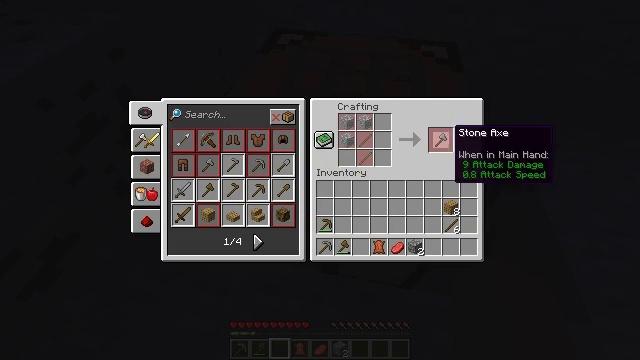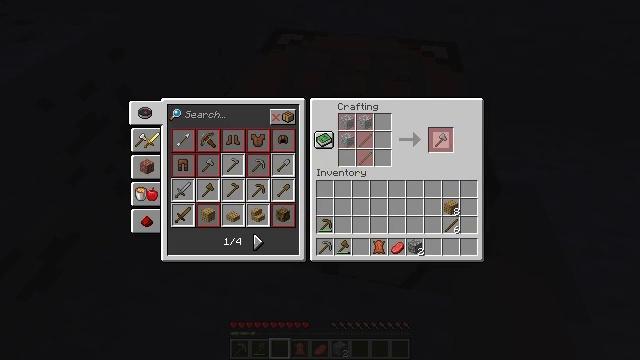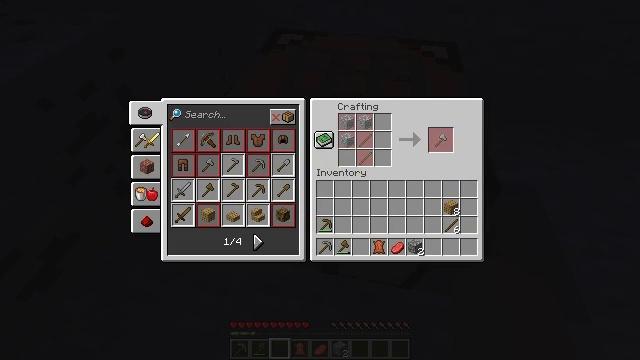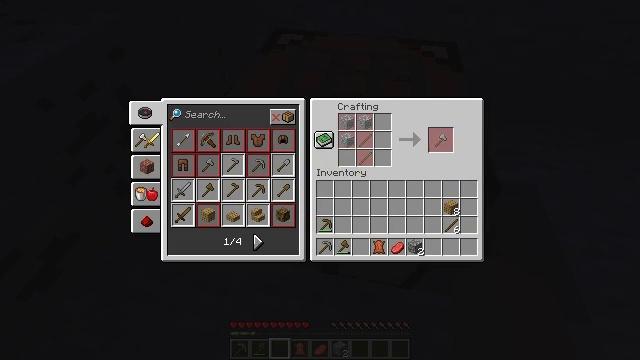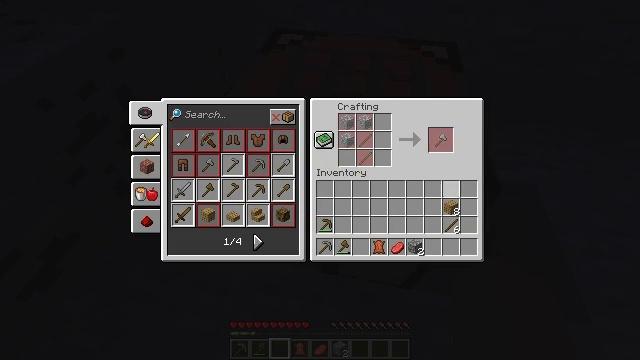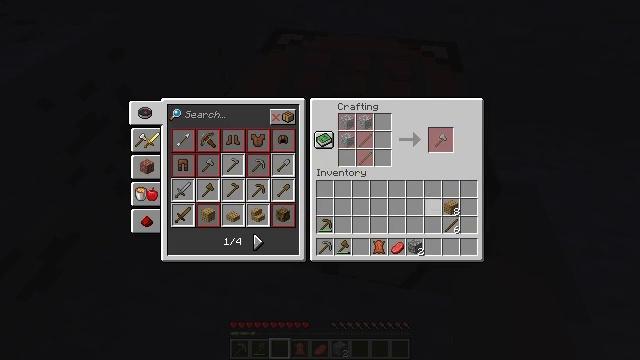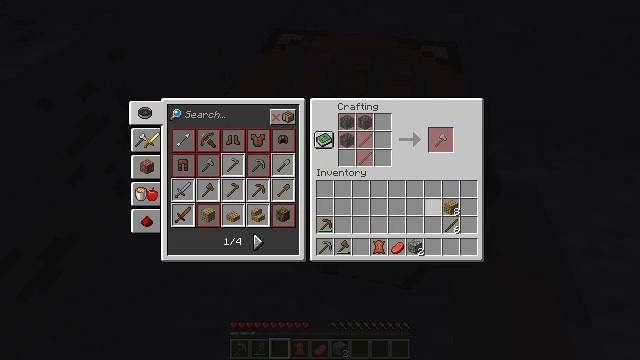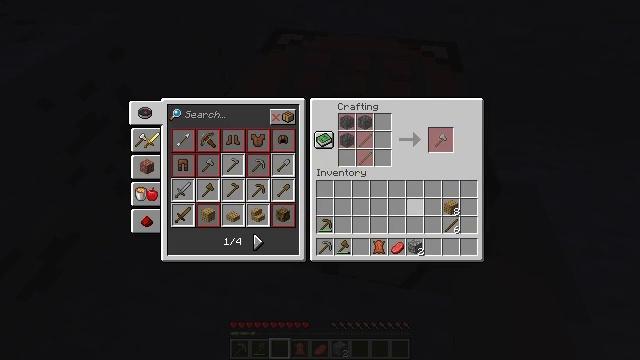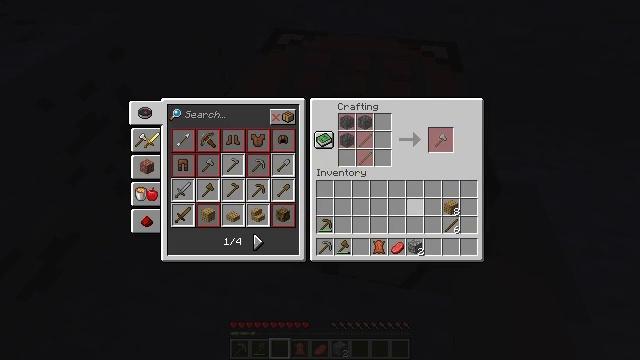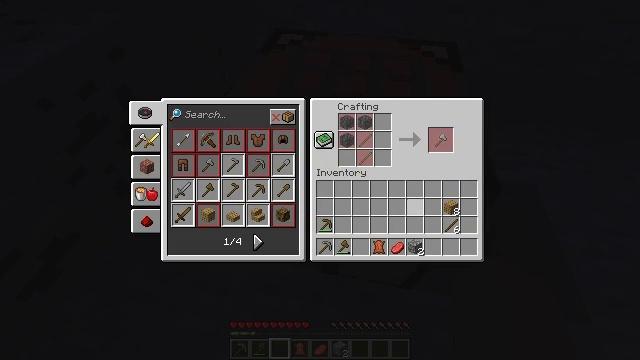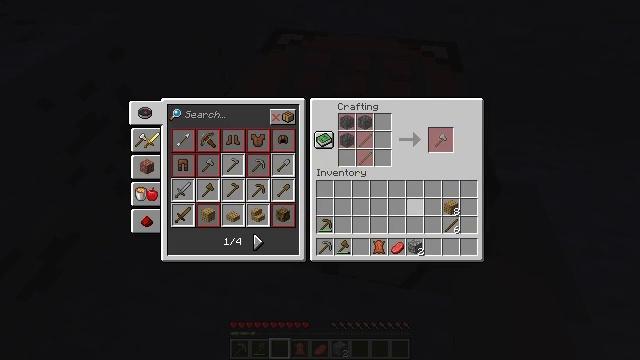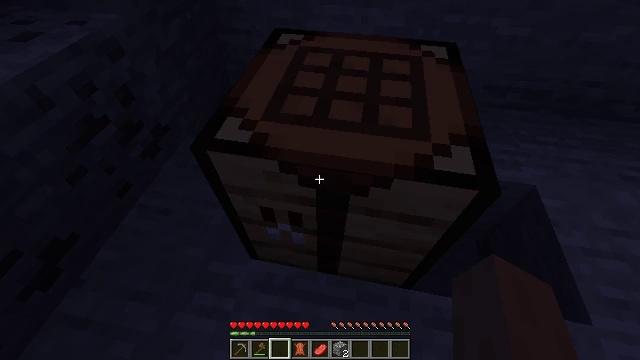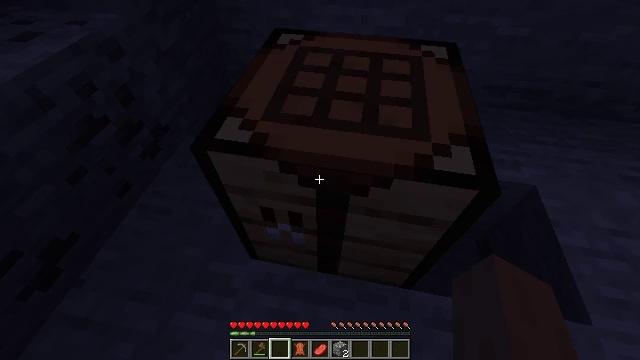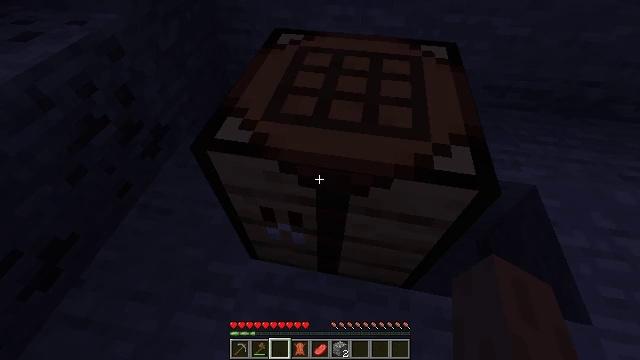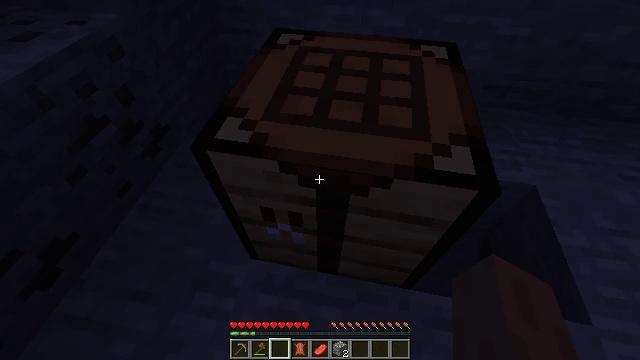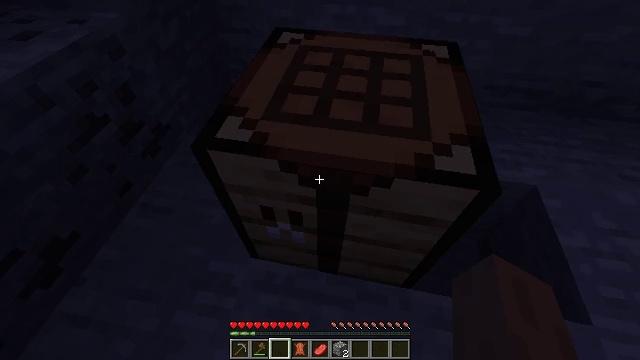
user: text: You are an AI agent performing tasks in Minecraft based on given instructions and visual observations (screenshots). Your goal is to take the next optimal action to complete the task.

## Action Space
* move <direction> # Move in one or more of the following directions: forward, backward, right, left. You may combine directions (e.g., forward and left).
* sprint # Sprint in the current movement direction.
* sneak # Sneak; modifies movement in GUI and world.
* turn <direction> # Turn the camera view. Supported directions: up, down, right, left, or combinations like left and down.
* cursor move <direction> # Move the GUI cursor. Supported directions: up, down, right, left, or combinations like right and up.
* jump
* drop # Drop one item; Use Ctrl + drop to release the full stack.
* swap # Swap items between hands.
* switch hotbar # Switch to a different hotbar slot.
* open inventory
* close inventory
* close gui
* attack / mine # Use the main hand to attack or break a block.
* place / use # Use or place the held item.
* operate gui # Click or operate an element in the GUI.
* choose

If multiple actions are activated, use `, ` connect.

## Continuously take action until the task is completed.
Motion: motion action
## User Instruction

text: Get the crafting table into the inventory.
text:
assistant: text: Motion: no_op
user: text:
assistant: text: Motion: cursor move down
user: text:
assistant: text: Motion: cursor move down
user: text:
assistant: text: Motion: cursor move down
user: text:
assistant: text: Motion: cursor move left and down
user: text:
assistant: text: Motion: cursor move left
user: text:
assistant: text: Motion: no_op
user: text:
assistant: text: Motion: no_op
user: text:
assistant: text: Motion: no_op
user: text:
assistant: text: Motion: no_op
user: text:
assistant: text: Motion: no_op
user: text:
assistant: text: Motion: close gui
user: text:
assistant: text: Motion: no_op
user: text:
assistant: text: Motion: no_op
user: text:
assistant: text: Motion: no_op
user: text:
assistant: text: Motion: no_op
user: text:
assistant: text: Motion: turn left
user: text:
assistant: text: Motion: turn left and down
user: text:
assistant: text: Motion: turn left and down
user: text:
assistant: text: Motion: turn left and down
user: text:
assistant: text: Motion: turn down
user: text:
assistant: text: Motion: turn right and down
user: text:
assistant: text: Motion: turn right and down
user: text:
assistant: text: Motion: turn right
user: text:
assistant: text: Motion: turn right and up
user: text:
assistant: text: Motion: turn right and up
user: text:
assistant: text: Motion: turn up
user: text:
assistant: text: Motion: turn up
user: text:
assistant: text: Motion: no_op
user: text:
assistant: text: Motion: turn left